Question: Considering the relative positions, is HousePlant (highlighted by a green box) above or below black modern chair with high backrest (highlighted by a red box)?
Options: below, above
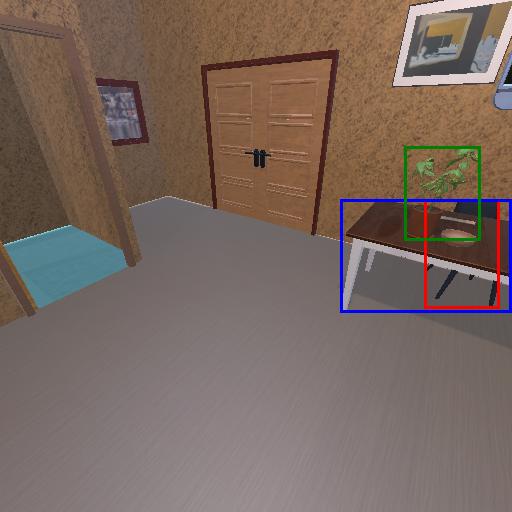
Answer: below